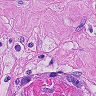
Metastatic tissue present: yes